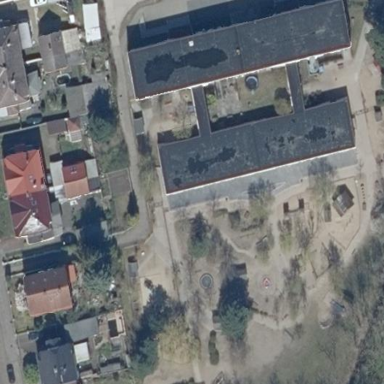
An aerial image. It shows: Kindergarten.